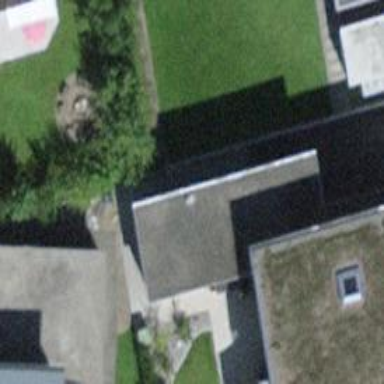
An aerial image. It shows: Garage building.